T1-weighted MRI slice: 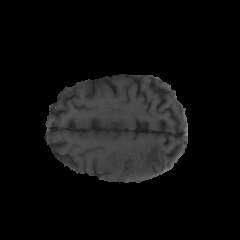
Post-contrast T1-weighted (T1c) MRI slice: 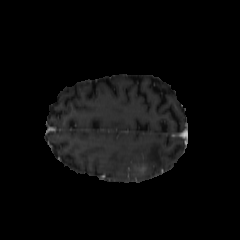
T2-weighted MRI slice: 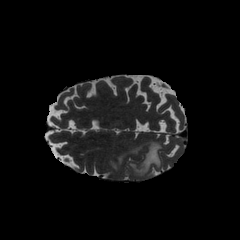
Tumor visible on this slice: yes